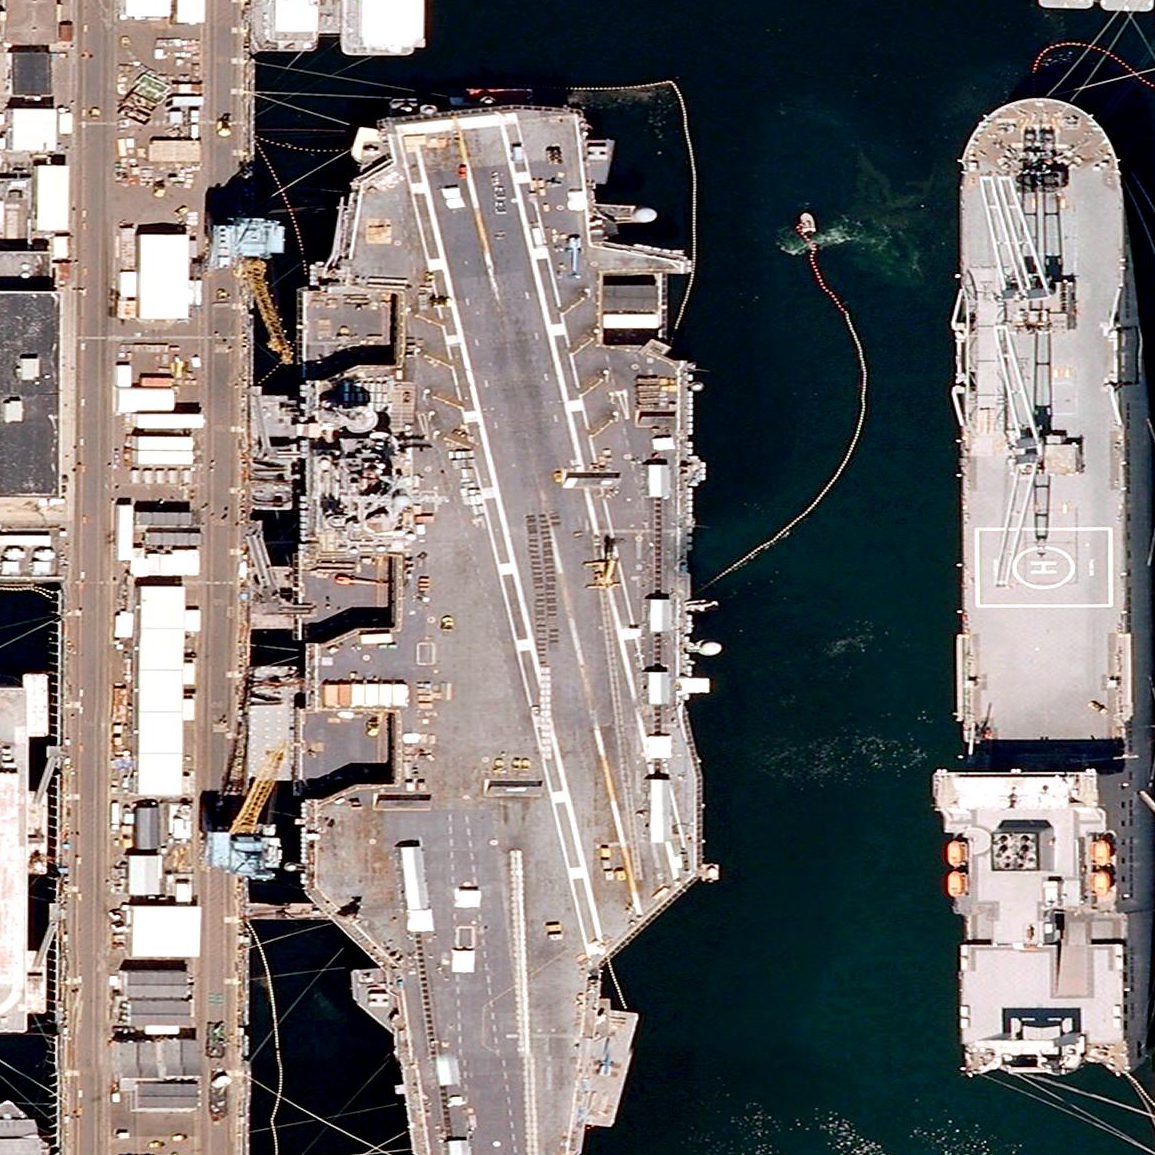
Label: aircraft_carrier